Question: As described in the title, I have an app with two UILabels under each other. If I want to hide to top one programmatically, it's possible with myLabel.hidden = true.
If I'm doing this in Android (with myLabel.setVisibility(View.Gone);), the label under this label will move up.
But if I'm doing it for iOS, the label is hidden, but there still an empty space instead of the label.

Any idea how I can fix this?
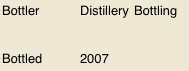
Answer: When hiding the second one, get its frame, hide it and change the frame property of the third :
'''
CGRect secondFrame = secondLabel.frame;
secondLabel.hidden = YES;
thirdLabel.frame = secondFrame;
'''